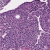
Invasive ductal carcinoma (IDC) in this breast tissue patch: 1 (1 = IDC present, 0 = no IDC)